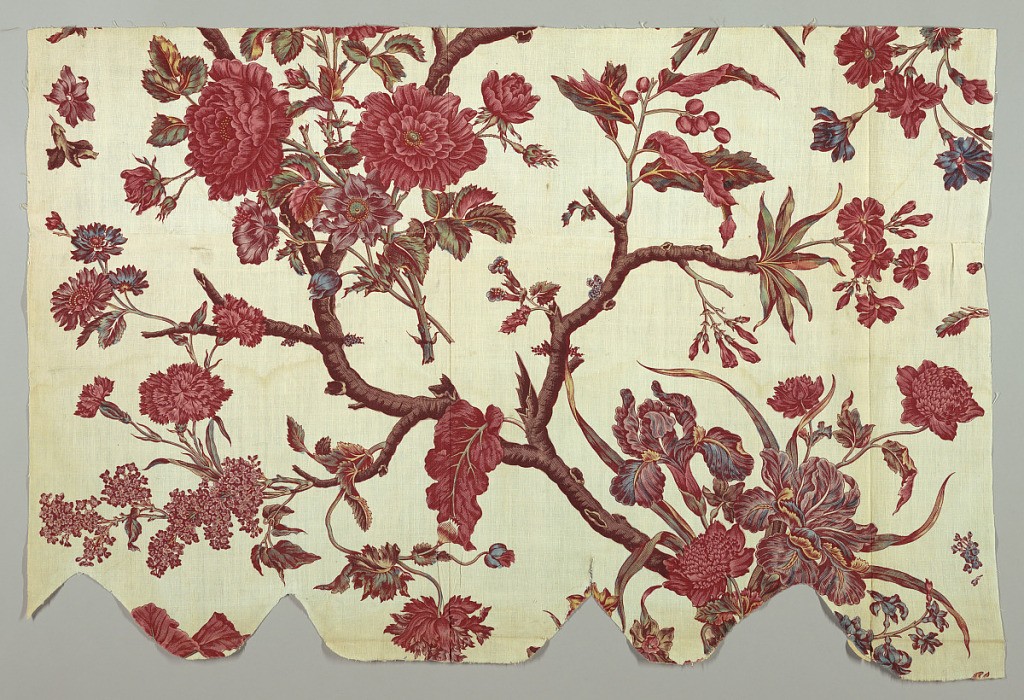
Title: Fragment
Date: late 18th century
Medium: cotton Technique: plate printed on plain weave; pink, purple, brown, blue and yellow added by brush
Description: Design of flowers and tree trunk.